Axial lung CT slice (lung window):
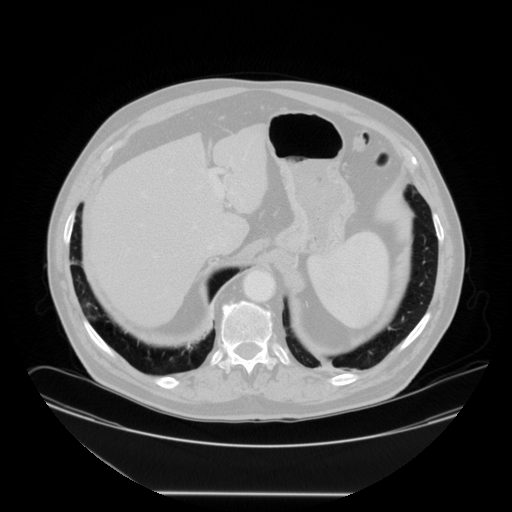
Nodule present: no